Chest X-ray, PA view. Patient: 30 years old, sex M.
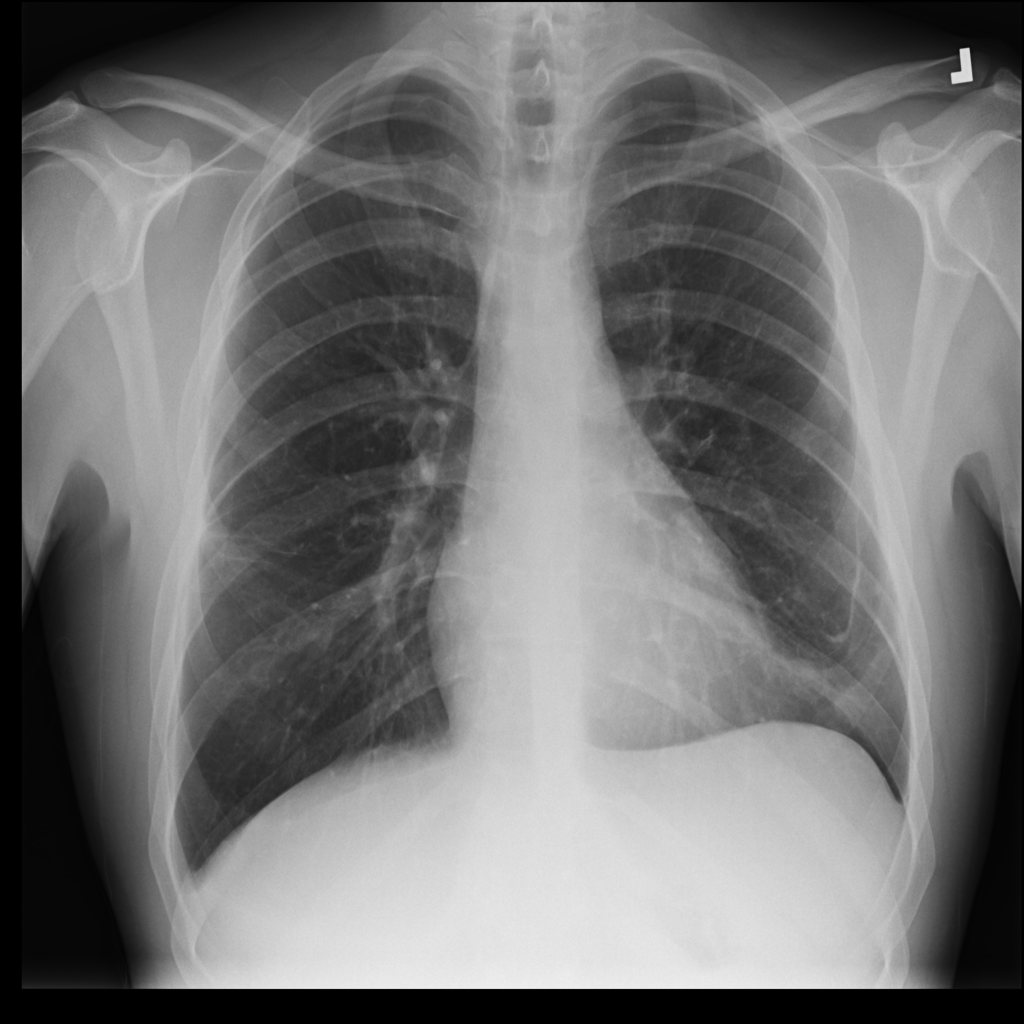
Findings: Atelectasis